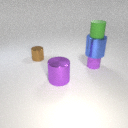
large purple metal cylinder to the right of small brown metal cylinder